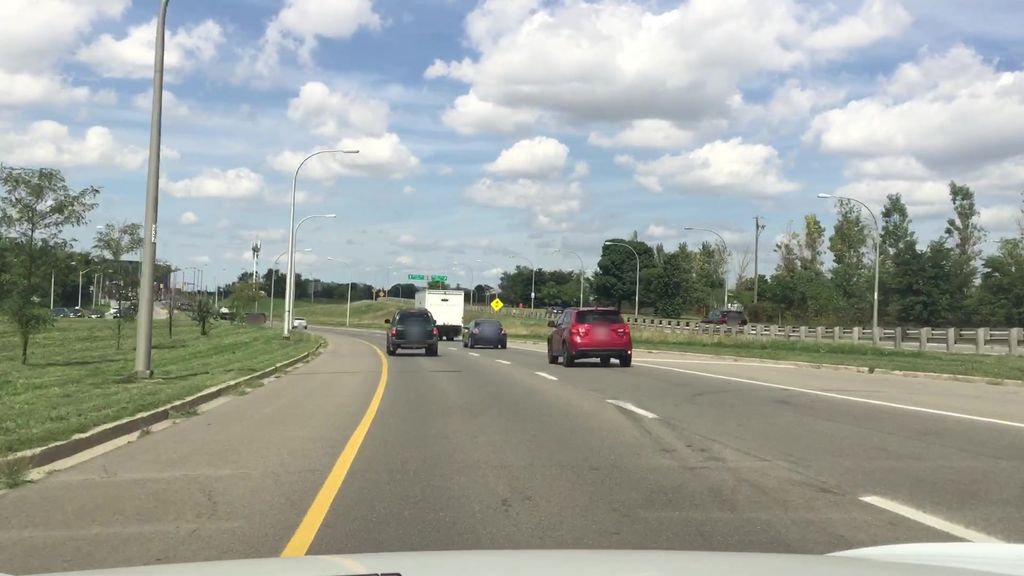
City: toronto